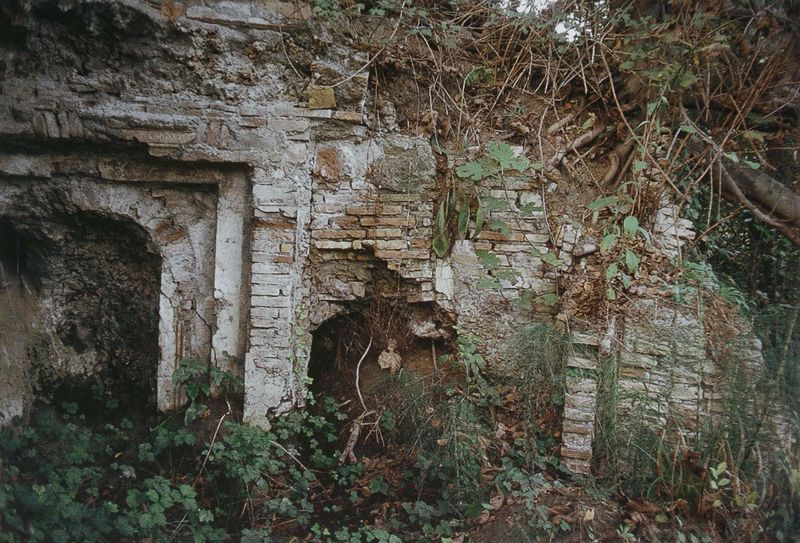
Titel: Ruine des Nymphaeums
Standort: Rom
Institution: Nymphaeum der Villa del Pigneto
Schlagwörter: baum, berg, blätter, bäume, grün, ocker, äste, braun, bunt, fenster, grau, tür, rot, beige, alt, wand, architektur, rahmen, stein, steine, erde, gräser, natur, strauch, gebüsch, sträucher, boden, pflanze, pflanzen, wald, ranken, ecke, bogen, abhang, mauer, ziegel, vegetation, backstein, steinmauer, rundbogen, zerstörung, durchgang, nadel, tor, foto, fotografie, photographie, bögen, kante, verfall, eingang, fugen, keller, zugang, ruine, gewölbe, palast, torbogen, wurzel, mauerwerk, loch, türstock, löcher, photo, fragment, gemäuer, portal, ziegelsteine, unterholz, wurzeln, backsteinmauer, bewachsen, efeu, klinker, pforte, mauern, geäst, rotbraun, eroberung, blattwerk, grotte, gestrüpp, weinranken, bepflanzung, riß, gebüch, verfallen, vergangenheit, zerfall, abriss, backsteine, bewuchs, überwuchert, zerfallen, ziegelmauer, gemauert, ziegelstein, brüche, bruch, überreste, wildwuchs, erdreich, unsicher, mörtel, verwittert, erdrutsch, abgebrochen, bodendenkmal, zeigelstein, wucherung, straucher, eingestüzt, bacjsteine, draussem